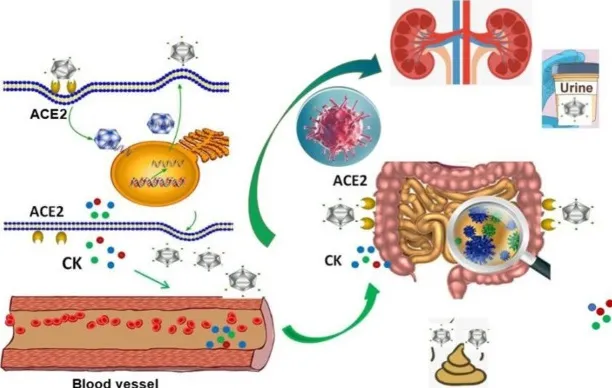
Possible mechanisms of blood transmission after viral infection. After SARS-CoV-2 enters into the lung from mouth and throat and infects cells, the virus replicates in the cell and releases more new viruses. Massive accumulation of SARS-CoV-2 leads to a surge of immune cells and pro-inflammatory cytokines, which resulting in a rapid increase in CK levels in the blood, or releasing more virus particles into the blood circulation. The virus and cytokines positively induce high expression of ACE2 in the intestinal epithelium and other organs, which accelerates overexpression of ACE2 and viral binding, causing the systemic infections with the virus.
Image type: pathology (papanicolaou)